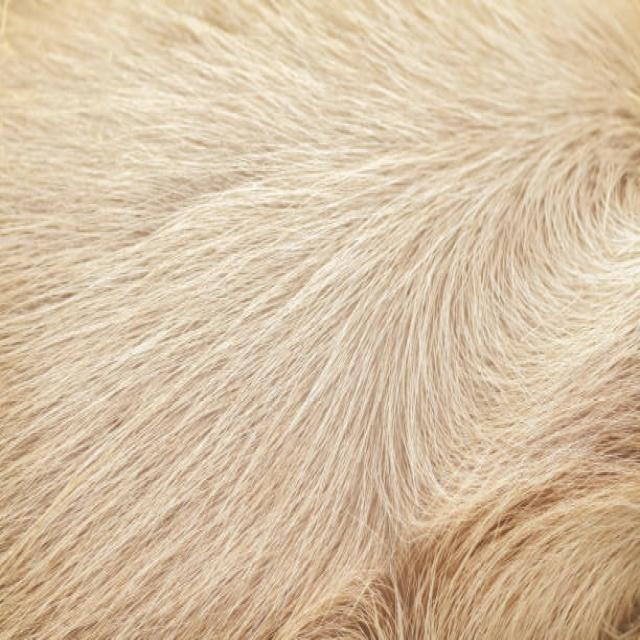
Healthy canine skin — no visible lesions, inflammation, or abnormalities. The skin and coat appear normal.